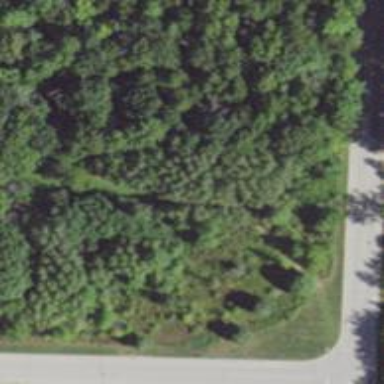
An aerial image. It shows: Disc golf hole.